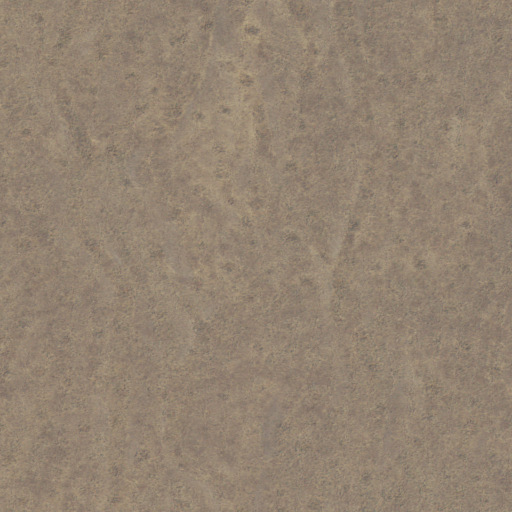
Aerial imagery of plain(s) in Wyoming named Baseline Flat containing only shrub